Field crop: tomato
Growth stage: 1
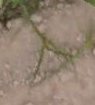
Species: cyperus